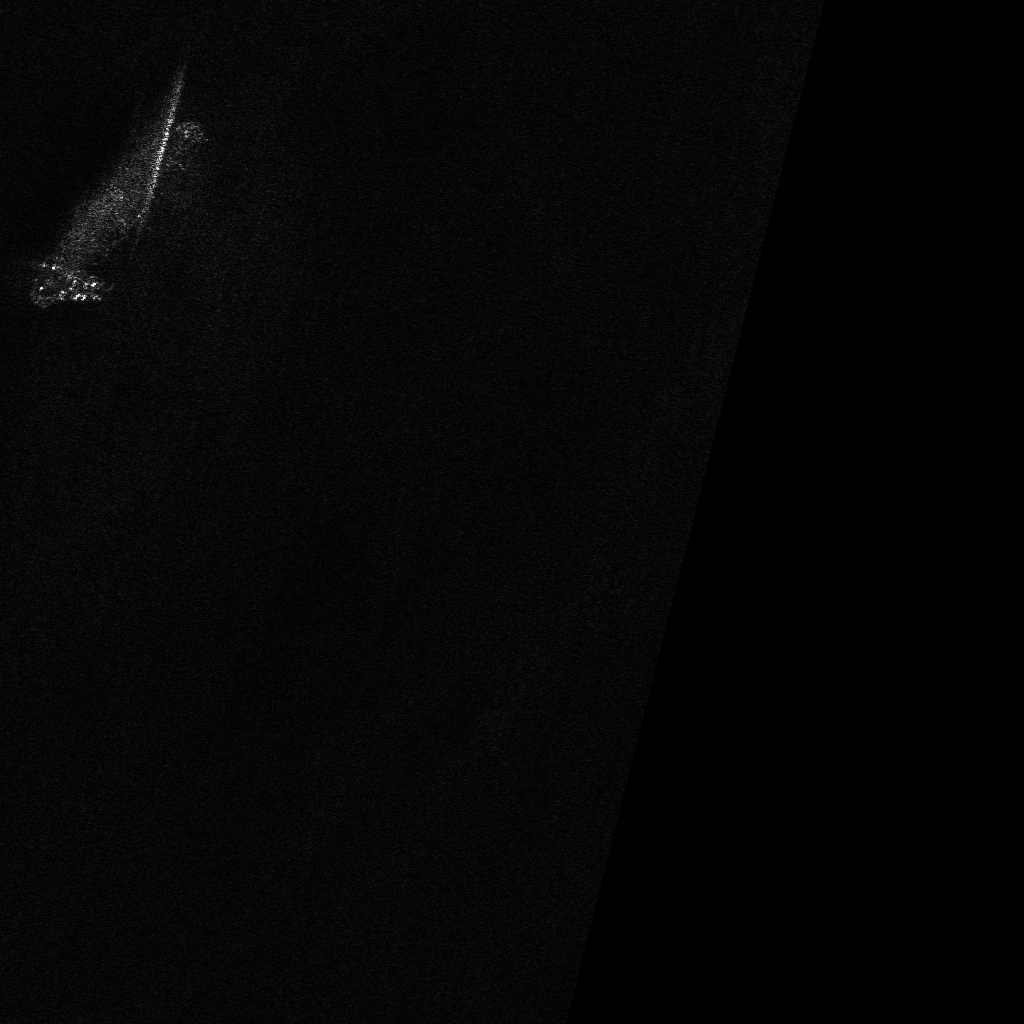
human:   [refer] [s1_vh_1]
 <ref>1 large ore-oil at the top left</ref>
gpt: <box>[[8, 8, 14, 32, 40]]</box>